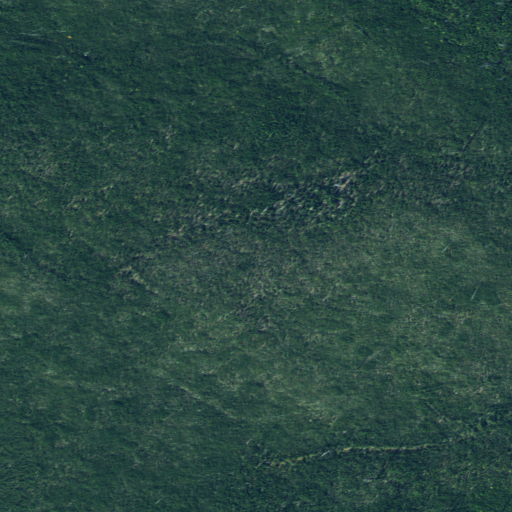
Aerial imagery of plain(s) in Montana named Murphy Flat containing only shrub